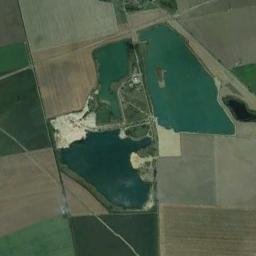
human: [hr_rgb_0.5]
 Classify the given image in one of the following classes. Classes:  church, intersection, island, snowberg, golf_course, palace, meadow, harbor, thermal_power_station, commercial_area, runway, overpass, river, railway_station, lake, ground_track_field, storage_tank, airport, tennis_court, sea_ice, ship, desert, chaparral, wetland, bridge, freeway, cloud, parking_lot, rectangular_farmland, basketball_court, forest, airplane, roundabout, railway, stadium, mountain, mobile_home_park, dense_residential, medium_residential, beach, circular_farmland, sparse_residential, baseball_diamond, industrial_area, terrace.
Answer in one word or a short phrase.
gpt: lake